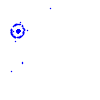
Particle: pion